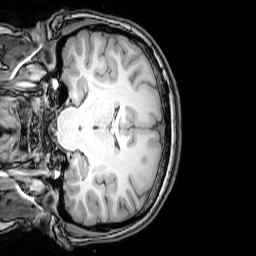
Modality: T1w
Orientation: coronal
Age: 22
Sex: female
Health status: healthy
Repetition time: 0.081 s
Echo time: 0.037 s